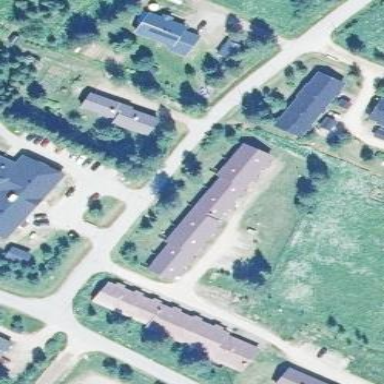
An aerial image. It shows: Terrace building.